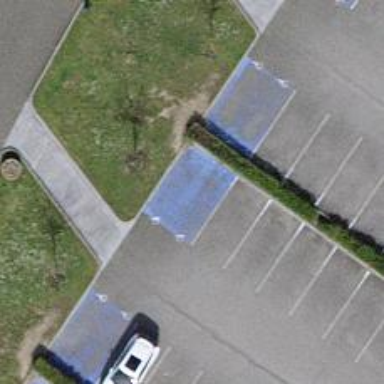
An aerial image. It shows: Parking space.